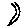
Label: moon